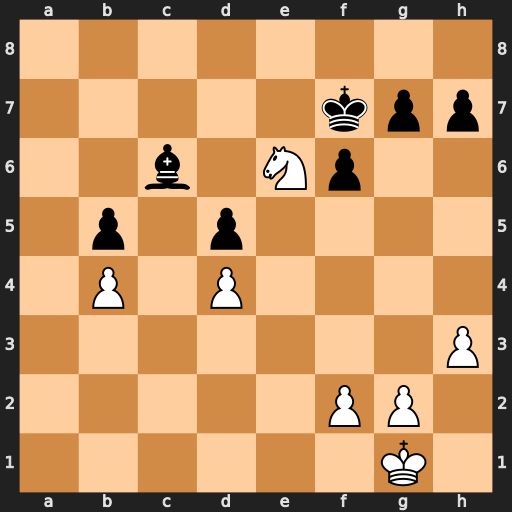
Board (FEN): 8/5kpp/2b1Np2/1p1p4/1P1P4/7P/5PP1/6K1
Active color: w
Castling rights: -
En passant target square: -
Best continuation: Nd8+ Kg6 Nxc6